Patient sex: M
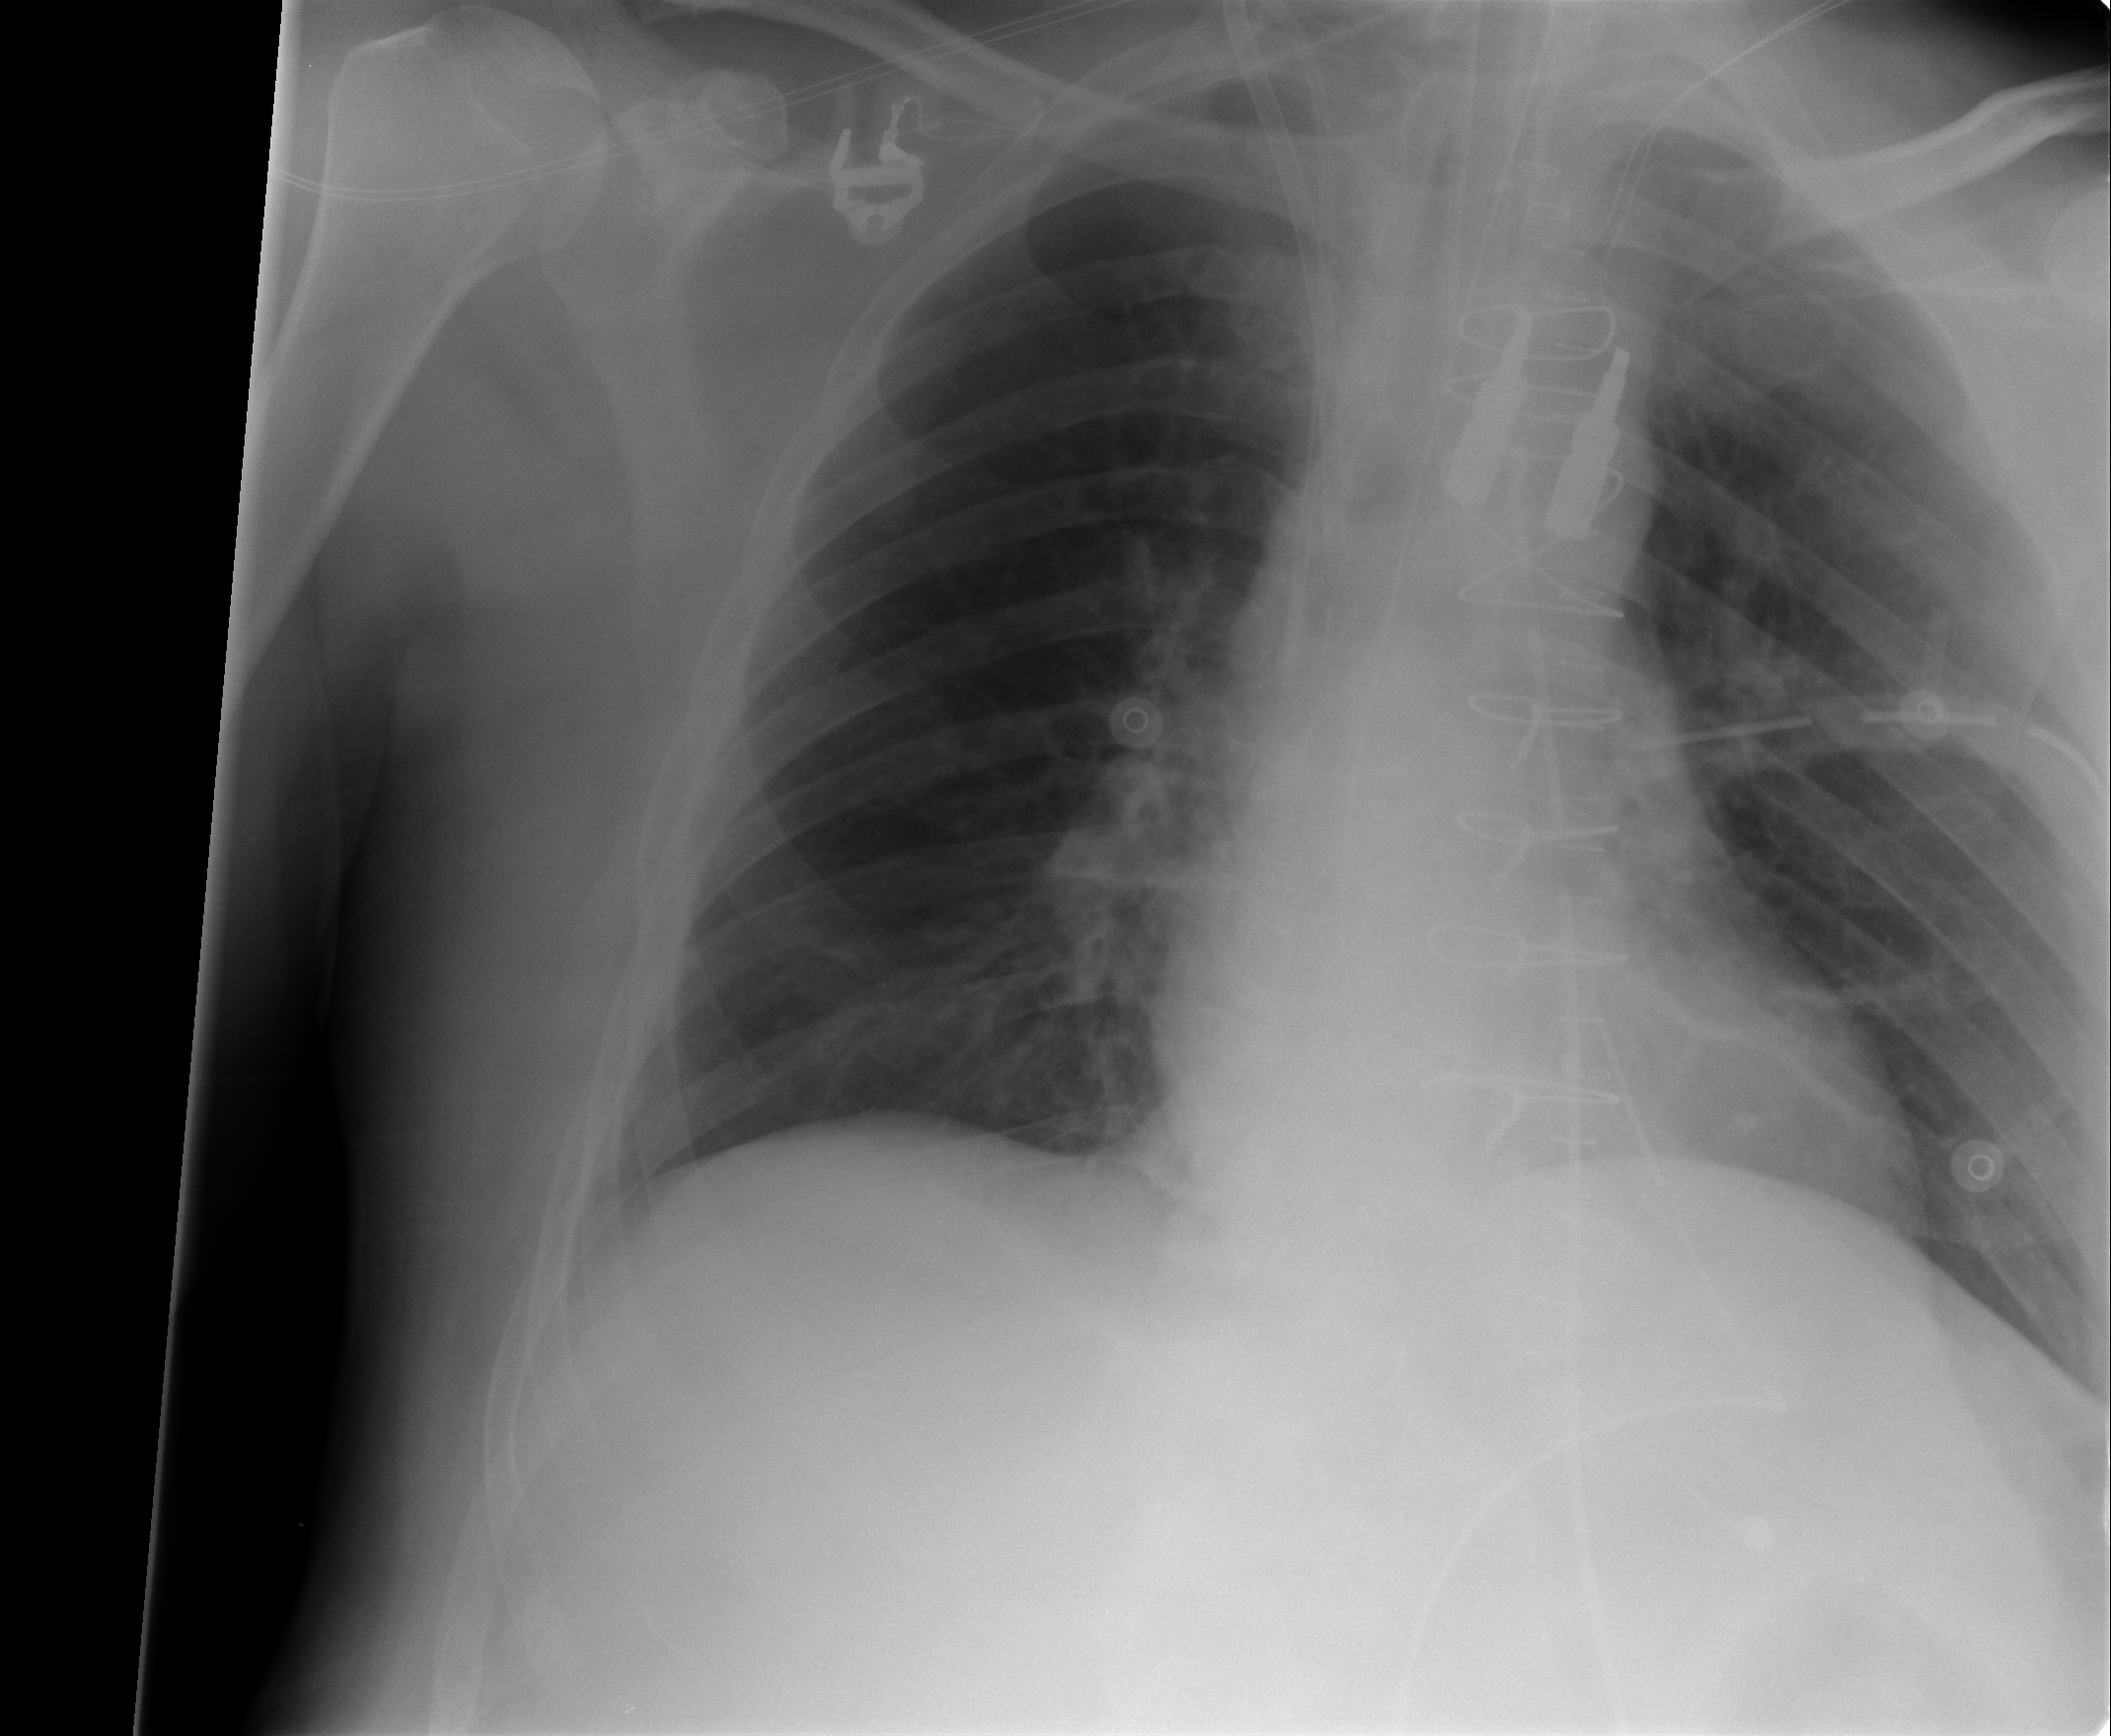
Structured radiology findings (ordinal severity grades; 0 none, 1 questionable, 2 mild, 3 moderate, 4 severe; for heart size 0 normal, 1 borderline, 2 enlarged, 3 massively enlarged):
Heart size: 0
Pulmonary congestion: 0
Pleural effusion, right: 0
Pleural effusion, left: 0
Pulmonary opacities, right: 0
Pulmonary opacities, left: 0
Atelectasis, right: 0
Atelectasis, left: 2